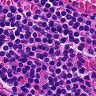
Metastatic tissue present: no